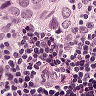
Metastatic tissue present: yes